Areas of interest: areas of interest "Jiale Home Furnishings Co., Ltd."
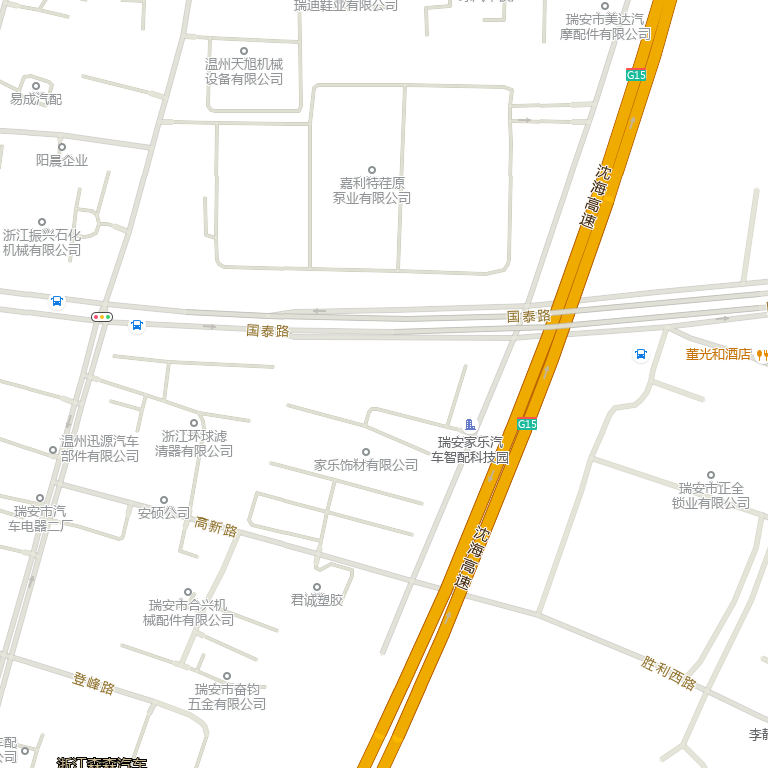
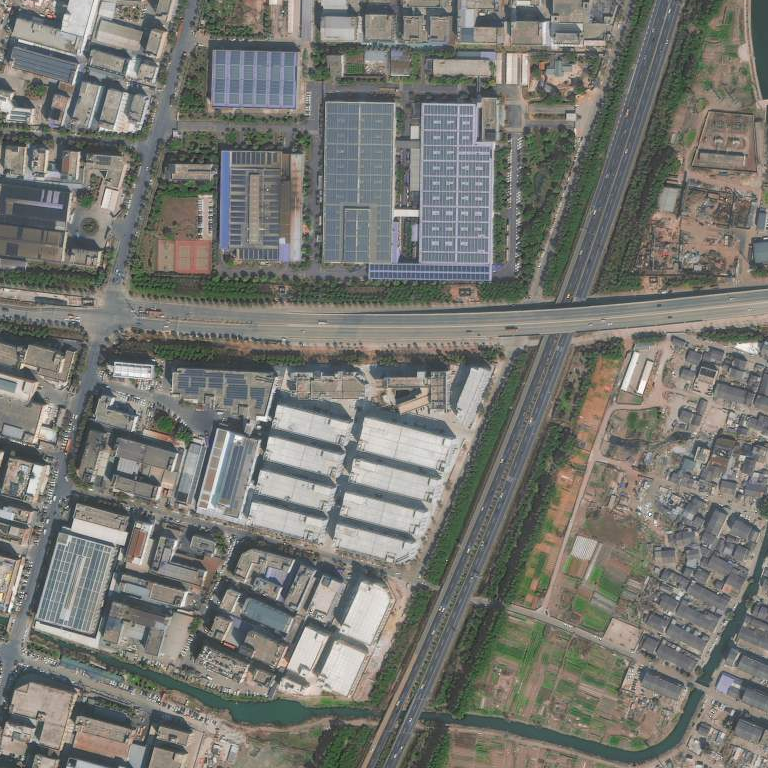